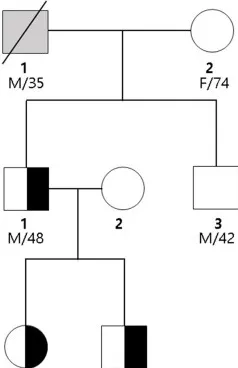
Pedigree analysis and sequencing results. (A) Pedigree of the proband (arrow) and his family members with heterozygous ACTN2 variant. Gray symbol indicates that the presence of ACTN2 variant was not determined.
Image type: radiology (x_ray)